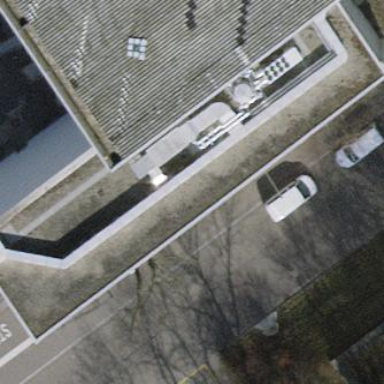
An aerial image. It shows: Office building.